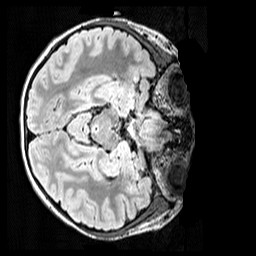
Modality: FLAIR
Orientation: axial
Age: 11
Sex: female
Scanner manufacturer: siemens
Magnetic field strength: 3 T
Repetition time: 5 s
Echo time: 0.388 s